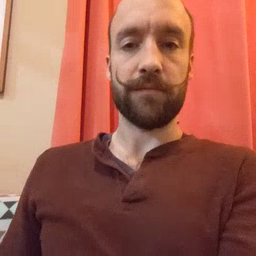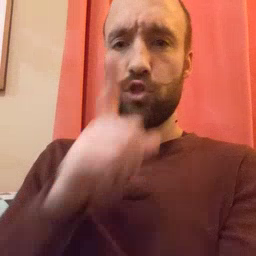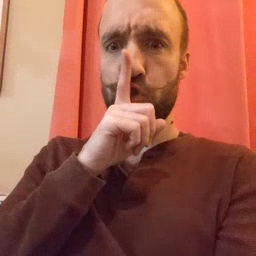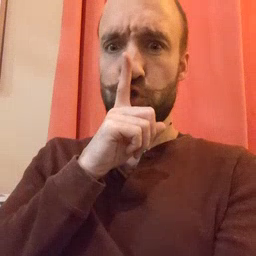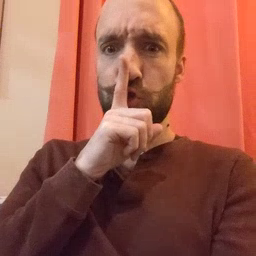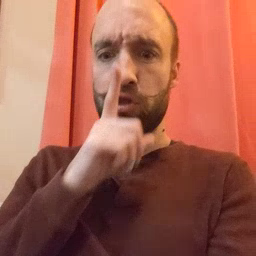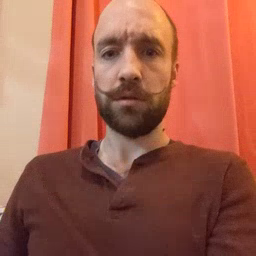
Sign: shhh